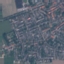
Land use / land cover: Residential